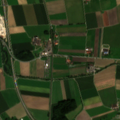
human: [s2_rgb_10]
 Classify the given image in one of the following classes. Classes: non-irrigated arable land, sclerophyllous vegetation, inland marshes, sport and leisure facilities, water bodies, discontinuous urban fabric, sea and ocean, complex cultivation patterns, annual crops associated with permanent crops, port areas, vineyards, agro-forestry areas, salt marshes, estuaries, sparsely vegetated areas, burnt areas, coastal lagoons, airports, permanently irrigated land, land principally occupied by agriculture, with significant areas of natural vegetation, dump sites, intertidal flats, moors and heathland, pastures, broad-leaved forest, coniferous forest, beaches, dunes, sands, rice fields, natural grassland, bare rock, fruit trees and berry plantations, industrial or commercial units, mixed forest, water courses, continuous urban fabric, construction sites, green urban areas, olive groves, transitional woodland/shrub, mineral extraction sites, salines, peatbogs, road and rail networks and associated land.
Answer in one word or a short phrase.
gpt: non-irrigated arable land, complex cultivation patterns